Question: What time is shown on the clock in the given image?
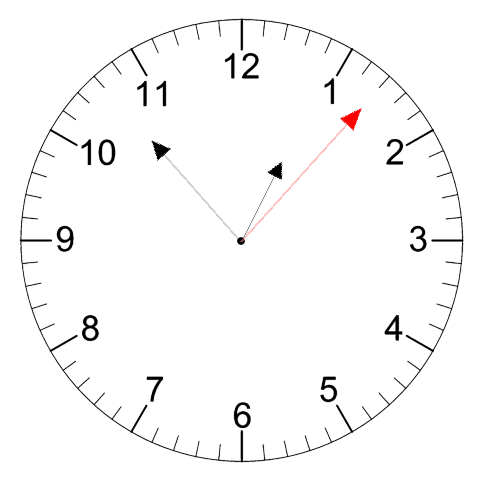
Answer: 12:53:07